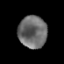
Tissue: prostate
Cell type: T cells
Senescence score: 0.3394
Nuclear area (px): 897
Mean DAPI intensity: 108.206